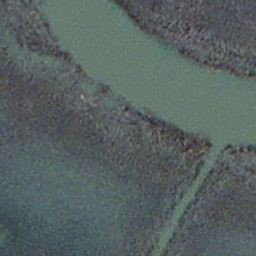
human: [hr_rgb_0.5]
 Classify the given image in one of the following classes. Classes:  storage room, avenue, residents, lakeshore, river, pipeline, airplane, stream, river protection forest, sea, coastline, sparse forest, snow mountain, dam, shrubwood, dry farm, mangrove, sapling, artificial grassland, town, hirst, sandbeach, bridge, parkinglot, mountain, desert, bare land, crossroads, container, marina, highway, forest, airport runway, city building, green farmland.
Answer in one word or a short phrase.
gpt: stream